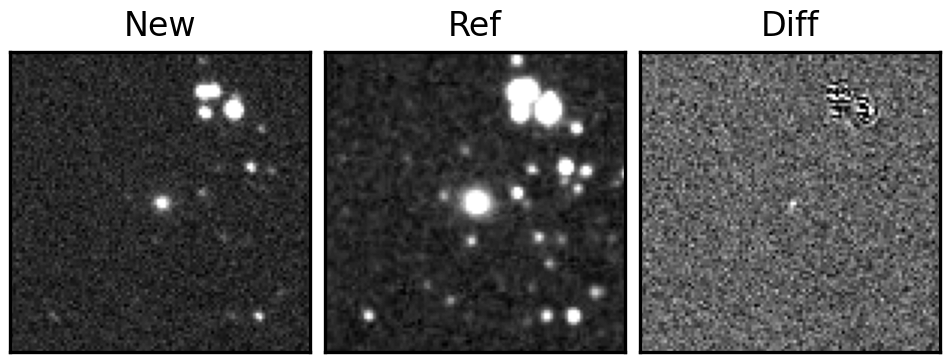
Label: real